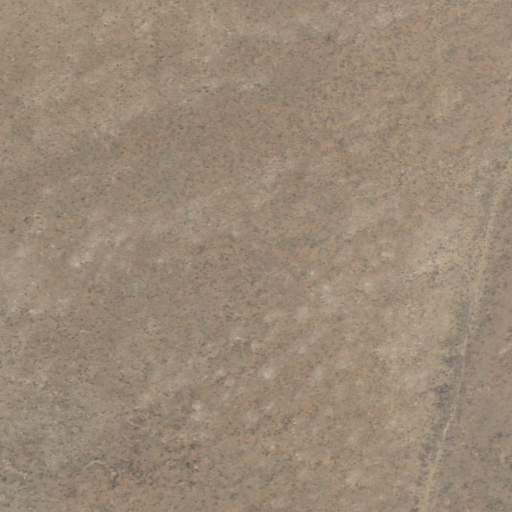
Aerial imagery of plain(s) in Arizona named Coconino Plateau containing only shrub